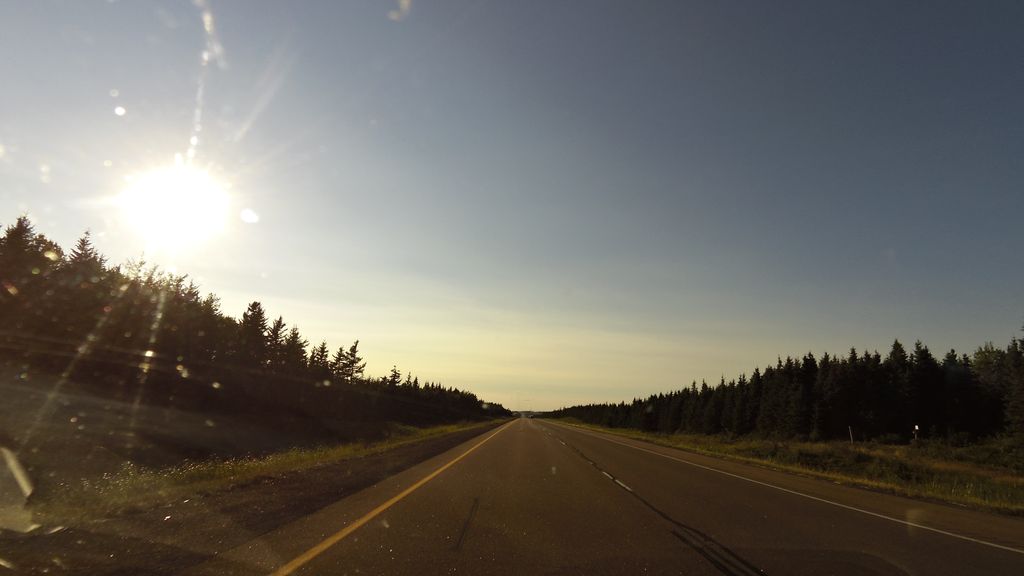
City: charlottetown